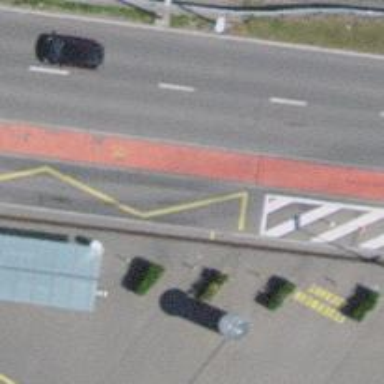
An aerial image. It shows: Asphalt road leading to bus stop. The bus stop has platform and shelter.